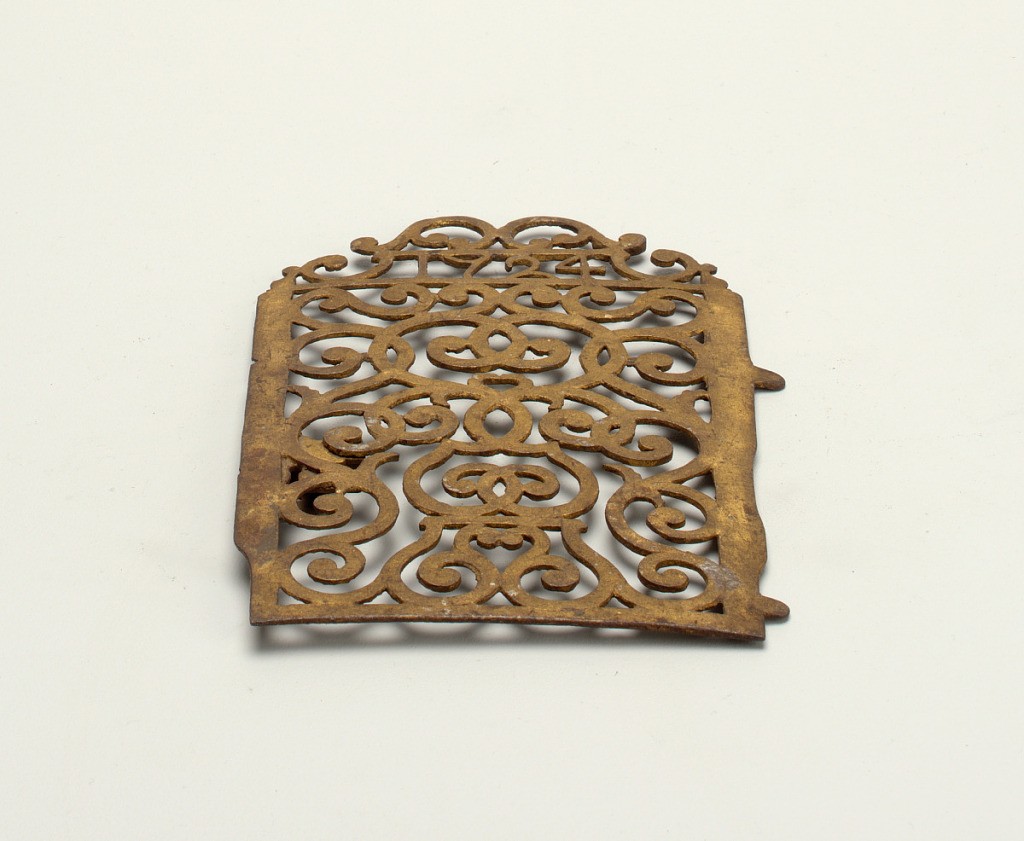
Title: Lock with backplate, key
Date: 1724
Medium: Gilt iron
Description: Pierced scroll rectangular plate surmounted by the date 1724, the lock on left lower side.